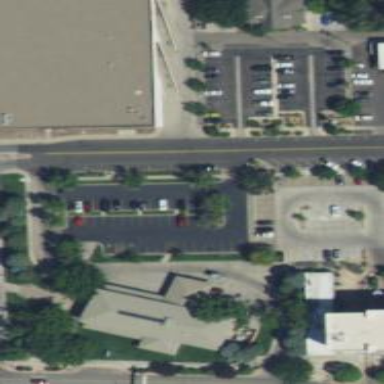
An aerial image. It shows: Parking space.